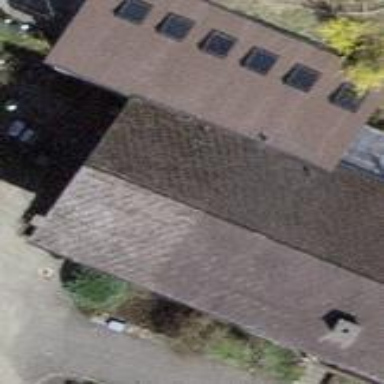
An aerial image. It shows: Building with tile roof.